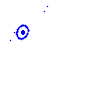
Particle: pion